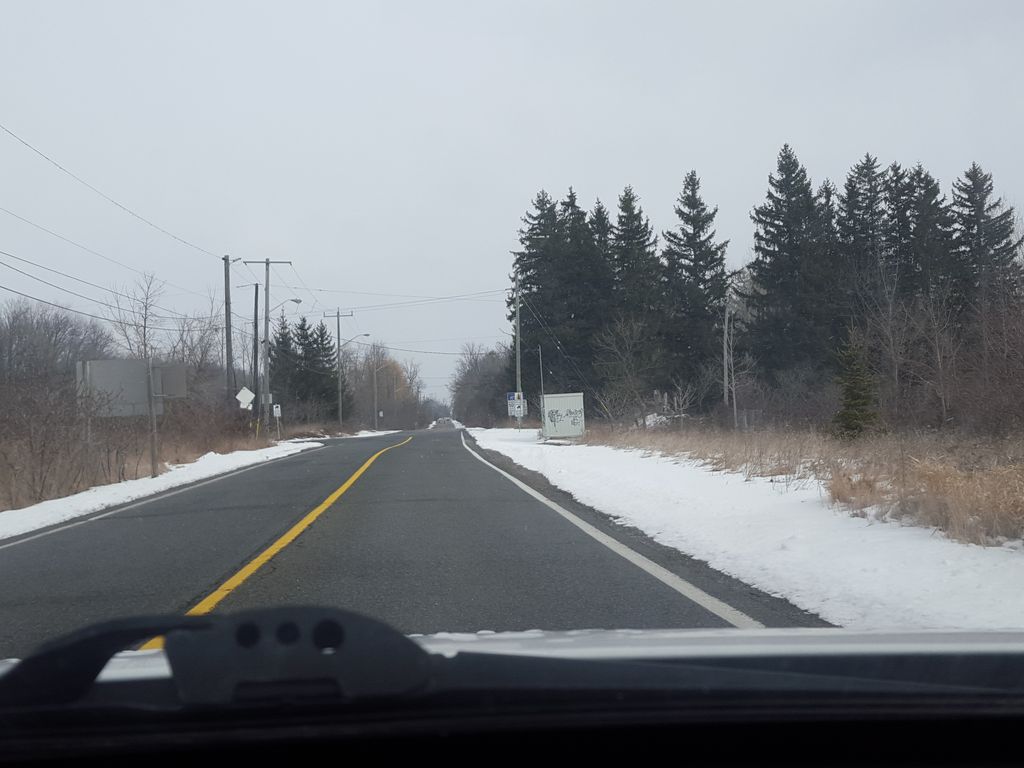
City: toronto